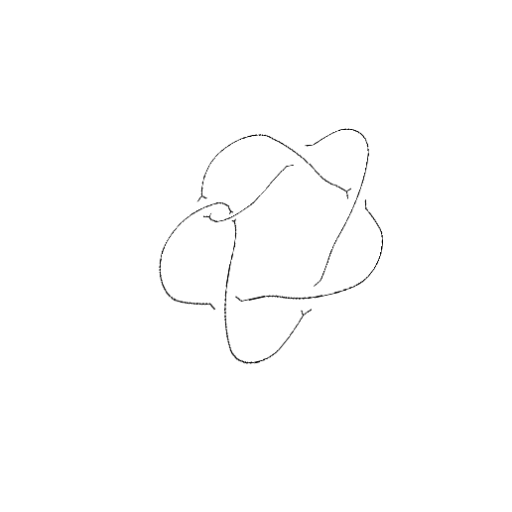
Crossing number: 6